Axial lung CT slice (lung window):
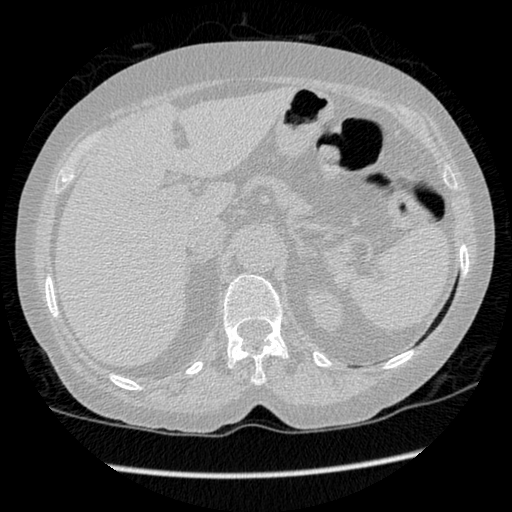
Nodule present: no